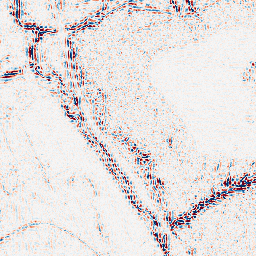
Category: wavelet
Decomposition family: wavelet_dwt
Decomposition parameters: wavelet: db4
level: 2
Upsampling method: quartic
Upsampling parameters: scale: 4
Upsampling scale: 4